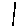
Label: line